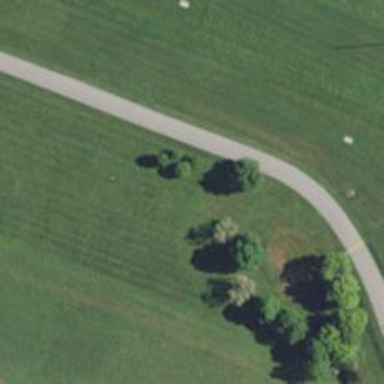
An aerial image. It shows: Disc golf hole.